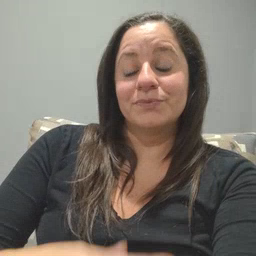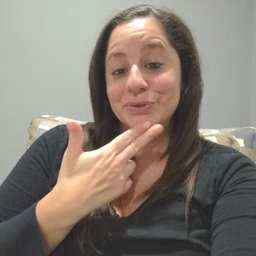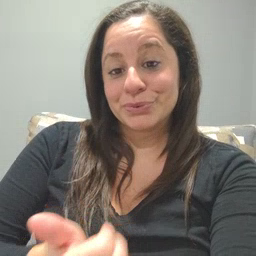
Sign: cute